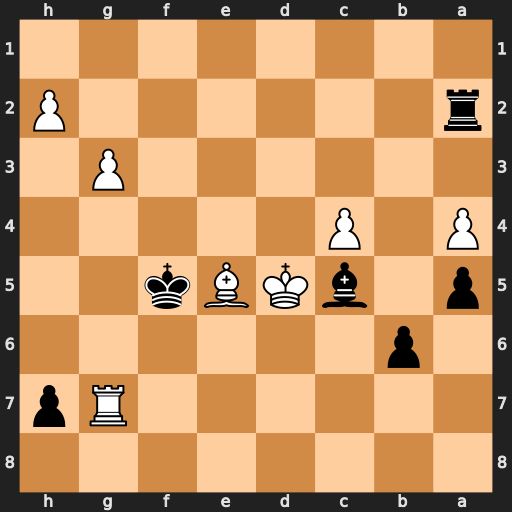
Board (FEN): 8/6Rp/1p6/p1bKBk2/P1P5/6P1/r6P/8
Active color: b
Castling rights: -
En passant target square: -
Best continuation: Rd2+ Kc6 Kxe5